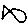
Label: fish